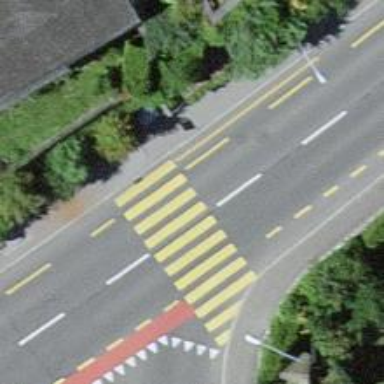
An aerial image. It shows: Kerb barrier.